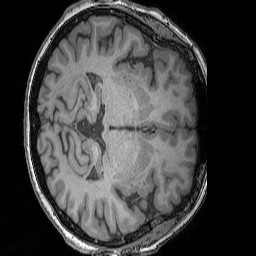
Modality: T1w
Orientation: axial
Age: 72
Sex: female
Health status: ill
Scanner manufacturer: siemens
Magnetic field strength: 3 T
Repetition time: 1.75 s
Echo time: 0.00418 s